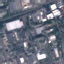
Label: Industrial